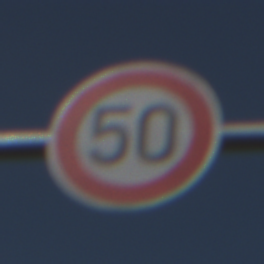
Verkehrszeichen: Geschwindigkeit50
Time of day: MorningAfternoon
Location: Outdoor (Nature)
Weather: PartlyCloudy
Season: NotSpecified
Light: Natural